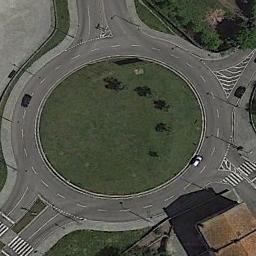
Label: roundabout